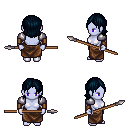
a pixel art fantasy rpg character, female body template, dark elf, purple skin, steel arm armor, robe skirt, raven long bangs hairstyle, leather bracers, spear, four views (front, back, left, right), 2x2 character sprite sheet, small pixel art, hard edges, no anti-aliasing